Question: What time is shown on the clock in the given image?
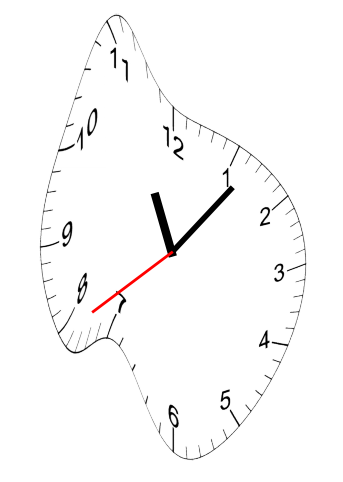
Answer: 11:06:39